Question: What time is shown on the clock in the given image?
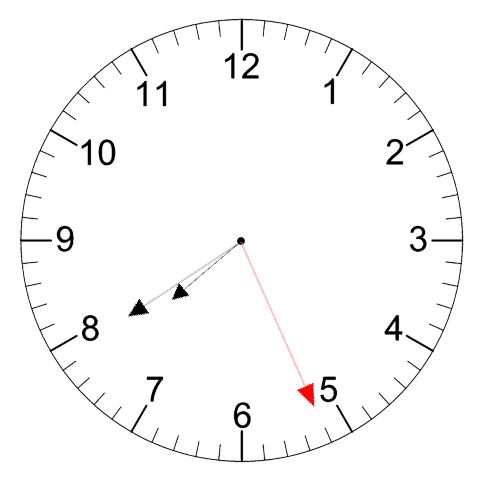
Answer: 07:39:26